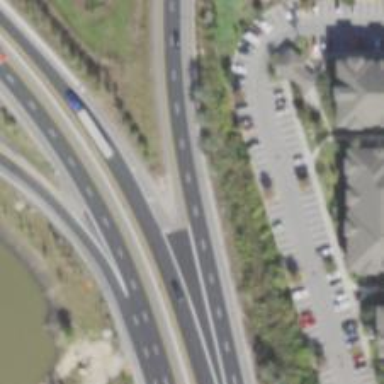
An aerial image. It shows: Double trumpet junction on motorway link.